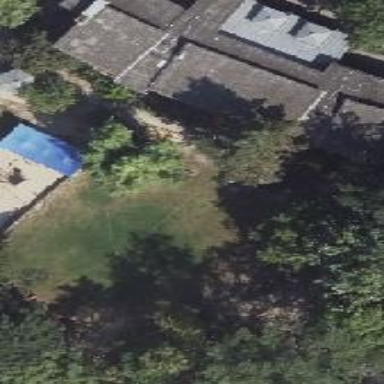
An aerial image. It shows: Kindergarten building.